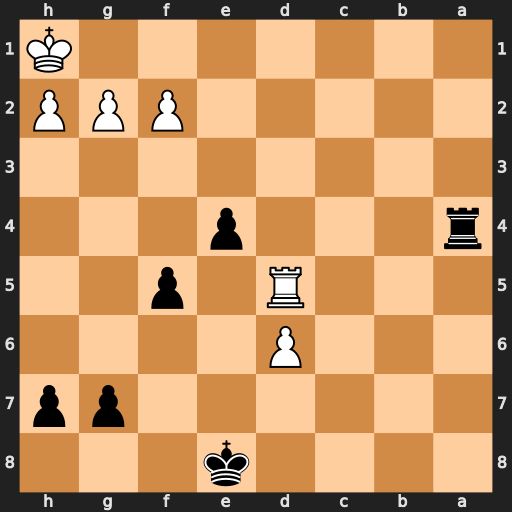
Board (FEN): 4k3/6pp/3P4/3R1p2/r3p3/8/5PPP/7K
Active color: b
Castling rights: -
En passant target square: -
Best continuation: Ra1+ Rd1 Rxd1#